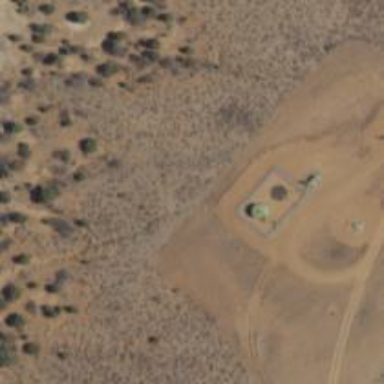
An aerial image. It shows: Storage tank with man-made structure.